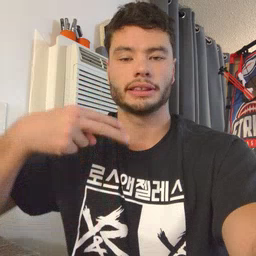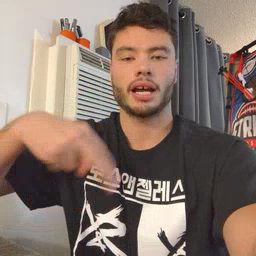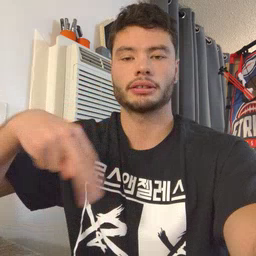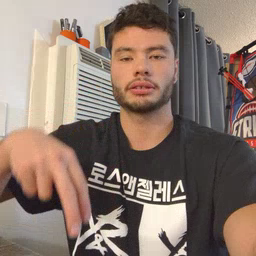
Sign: dance